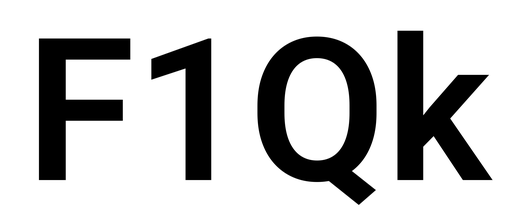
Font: Roboto_SemiBold